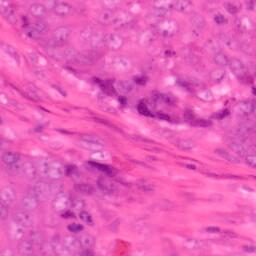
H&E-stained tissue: Colon